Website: macys
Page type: billing-address
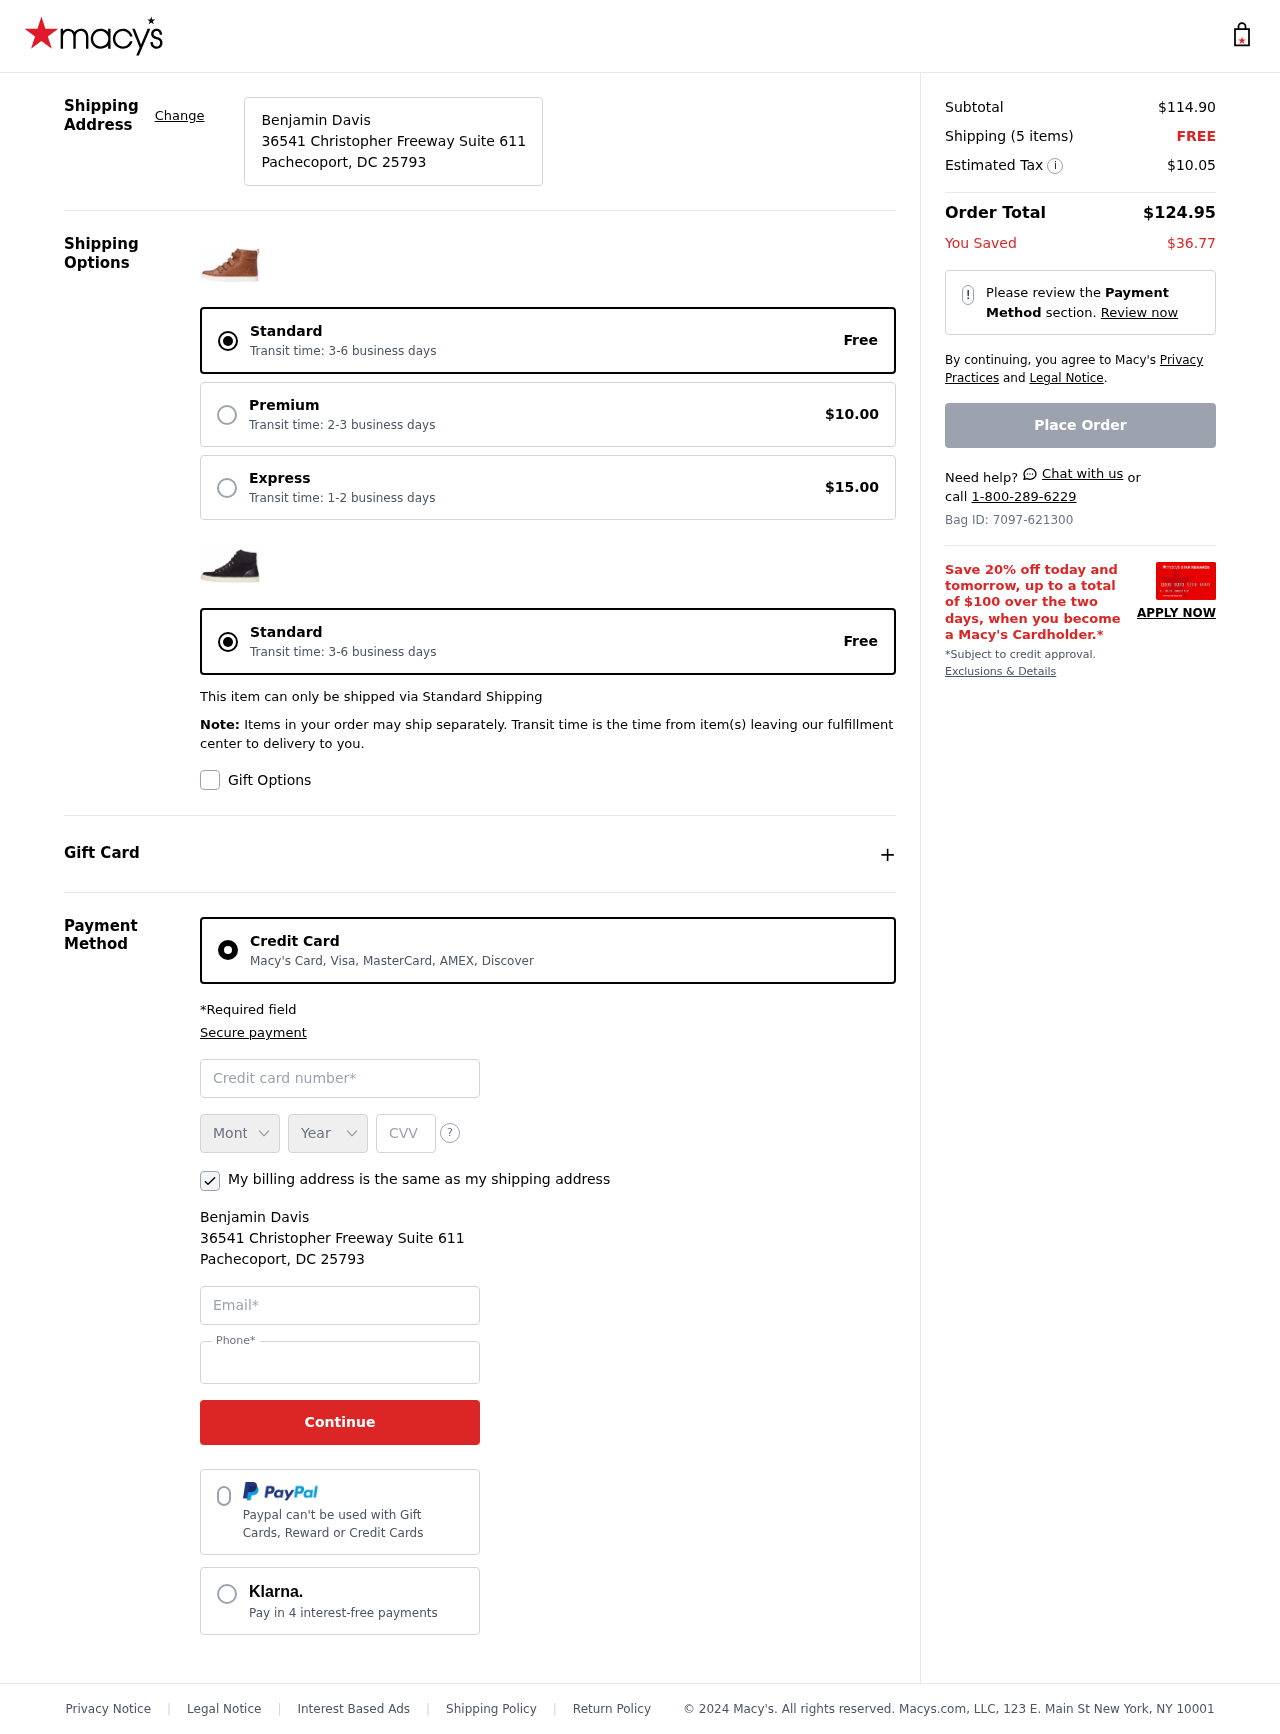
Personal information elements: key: PII_CARD_CVV
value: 588
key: PII_CARD_EXPIRY_MONTH
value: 07
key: PII_CARD_EXPIRY_YEAR
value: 27
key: PII_CARD_NUMBER
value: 4511 0431 4515 2199
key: PII_CITY_STATE_ZIP
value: Pachecoport, DC 25793
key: PII_EMAIL
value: benjamindavis@yahoo.com
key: PII_FULLNAME
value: Benjamin Davis
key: PII_PHONE
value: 4446319609
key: PII_STREET
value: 36541 Christopher Freeway Suite 611
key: PII_FULLNAME2
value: Benjamin Davis
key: PII_CITY
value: Pachecoport
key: PII_STATE
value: DC
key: PII_STATE_ABBR
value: DC
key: PII_POSTCODE
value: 25793
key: PII_POSTCODE_FULL
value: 25793
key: PII_CITY_STATE
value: Pachecoport, DC
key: PII_POSTCODE_NUMERIC
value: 25793
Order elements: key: ORDER_SUBTOTAL
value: $114.90
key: ORDER_NUM_ITEMS
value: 5
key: ORDER_SHIPPING_COST
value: FREE
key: ORDER_TAX
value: $10.05
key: ORDER_TOTAL
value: $124.95
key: ORDER_SAVINGS
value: $36.77
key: ORDER_ID
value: Bag ID: 7097-621300